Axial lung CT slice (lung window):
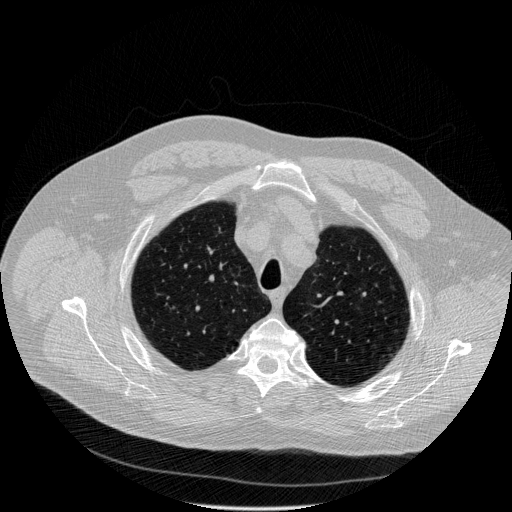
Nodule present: no